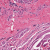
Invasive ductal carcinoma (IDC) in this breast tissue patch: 0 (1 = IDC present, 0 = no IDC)